Question: I have a pretty standard application with a bar at the bottom. The bar and app are the same background color. My issue is that there is a tiny little line along the edge of the application bar, I can only determine that is it some sort of soft edge that is part of the default style of the ApplicationBar.
Here is an image of the display, note the tiny 1-2 pixel horizontal line:
It appears to be a 1-2 pixel black line with transparency. My main question is, what is this line, is it something I am introducing by accident?
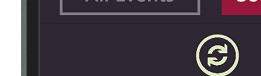
Answer: It is by design a 1 pixel gap will be there between ApplicationBar and your ContentGrid. The gap will be visible only when your set the Opacity of the ApplicationBar to 1, So to get rid of the gap You can change the of the ApplicationBar to 0.99, so that the appbar comes above your ContentGrid.
Obviously you need to make some changes to your ContentGrid so that you can access the part of the Grid that the appbar is occupying.If your grid has ScrollViewer or ListView, it is always recommended to have some extra space after its contents*(may be a empty StackPanel with some height)* which will obviously solve this otherwise if it is a Static layout, you can make use of margin Property.